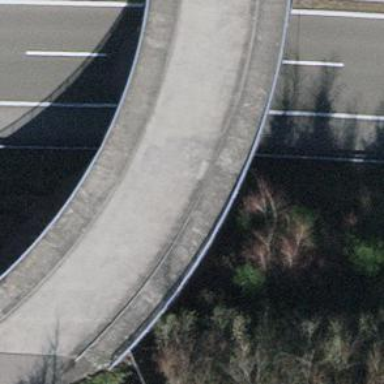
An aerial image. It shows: Unclassified road on bridge.